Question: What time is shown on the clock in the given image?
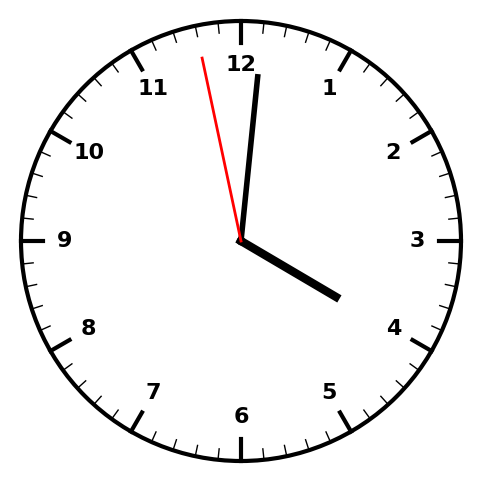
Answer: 04:00:58